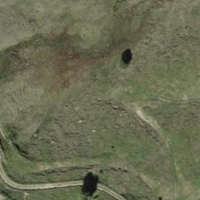
EUNIS habitat code: 24
Species observed at this site:
Stellaria graminea